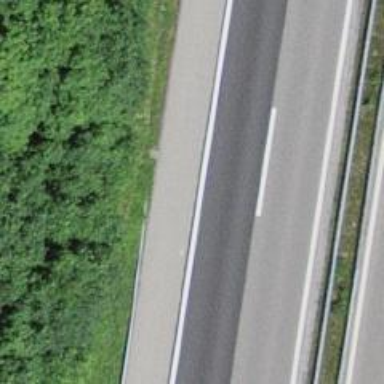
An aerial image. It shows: Guard rail.